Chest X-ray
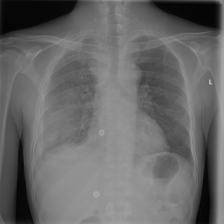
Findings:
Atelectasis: negative
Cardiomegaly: negative
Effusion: positive
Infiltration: negative
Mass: negative
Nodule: positive
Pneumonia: negative
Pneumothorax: negative
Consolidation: negative
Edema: negative
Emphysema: negative
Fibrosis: negative
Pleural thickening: negative
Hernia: negative